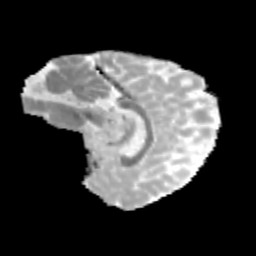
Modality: MD
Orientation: sagittal
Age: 11
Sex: male
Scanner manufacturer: siemens
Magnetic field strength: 3 T
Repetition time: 3.8 s
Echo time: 0.07 s